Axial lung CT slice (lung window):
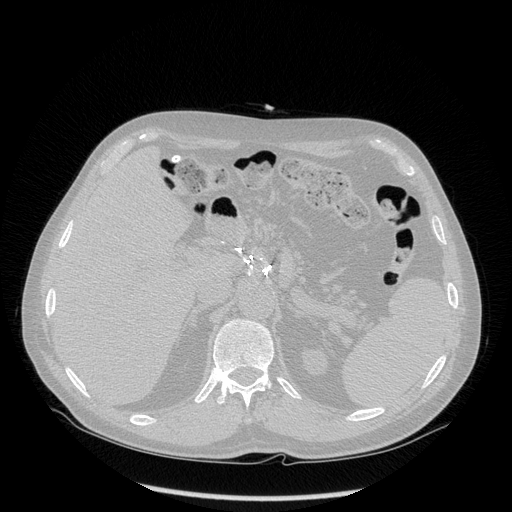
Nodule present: no